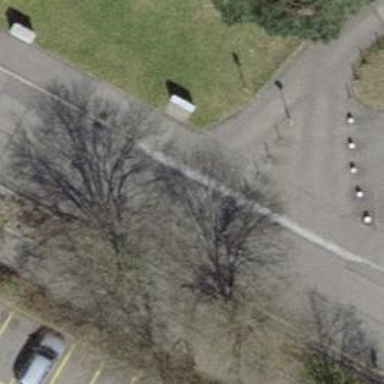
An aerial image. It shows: Bollard.